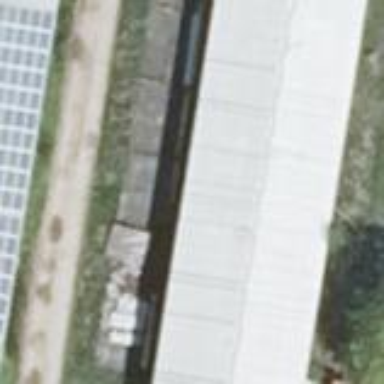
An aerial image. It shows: Gabled roof of grey-colored farm auxiliary building with its roof oriented along the structure.